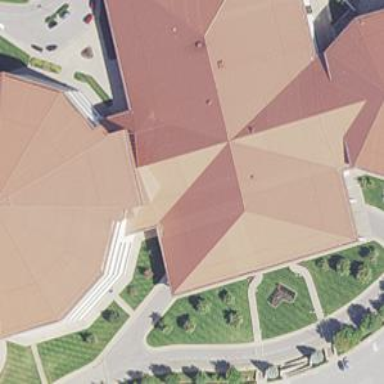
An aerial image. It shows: Place of worship building with hipped roof and white color.